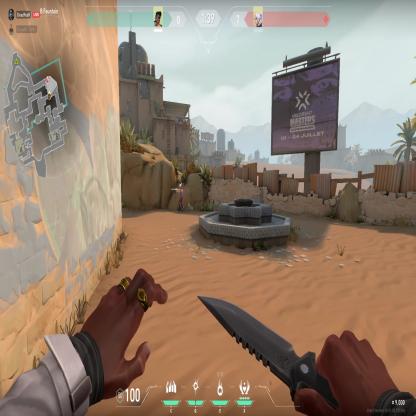
Label: enemy